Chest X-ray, PA view. Patient: 53 years old, sex M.
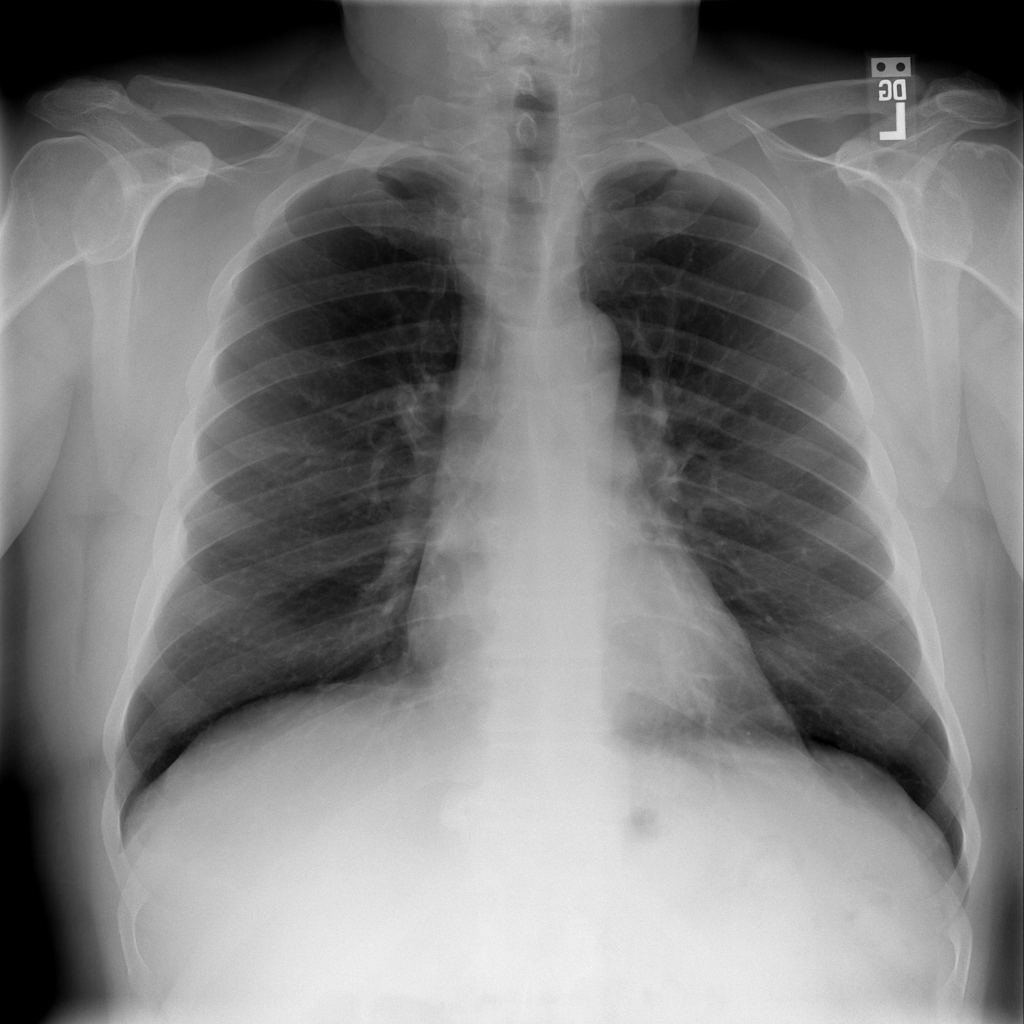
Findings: No Finding